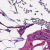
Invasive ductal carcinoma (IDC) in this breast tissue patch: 0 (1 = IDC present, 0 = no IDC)